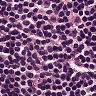
Metastatic tissue present: no